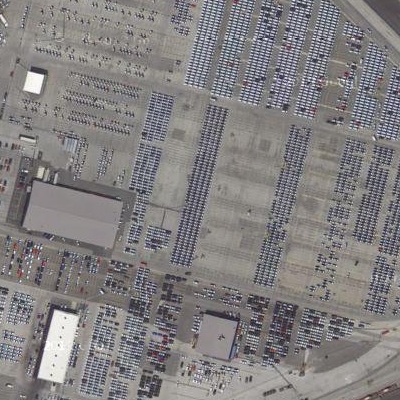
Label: Parking